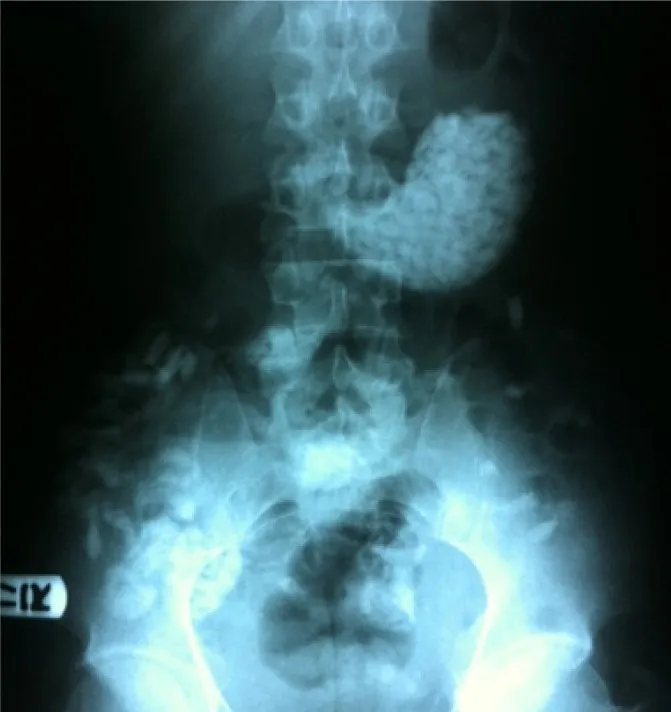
Upright abdominal X-ray showing a stomachfull of glass particles.
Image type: radiology (x_ray)